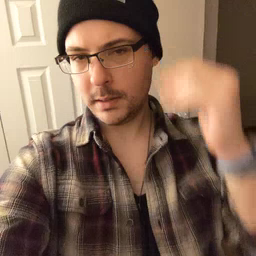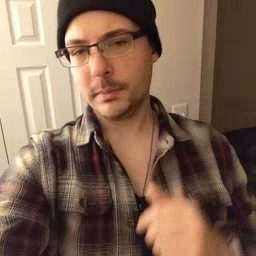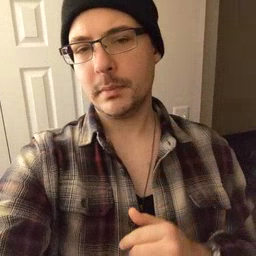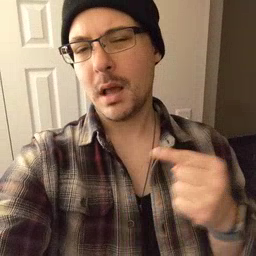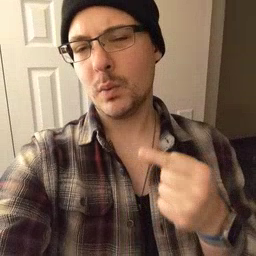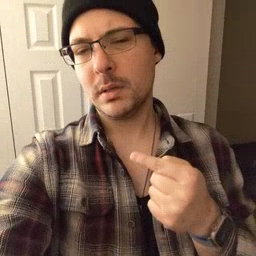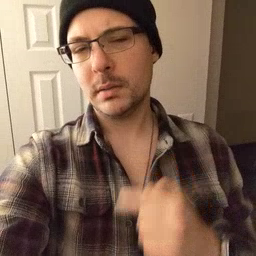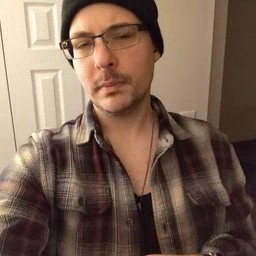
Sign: owie